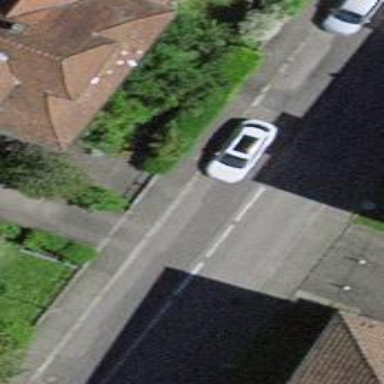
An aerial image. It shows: Smoothly paved residential road.